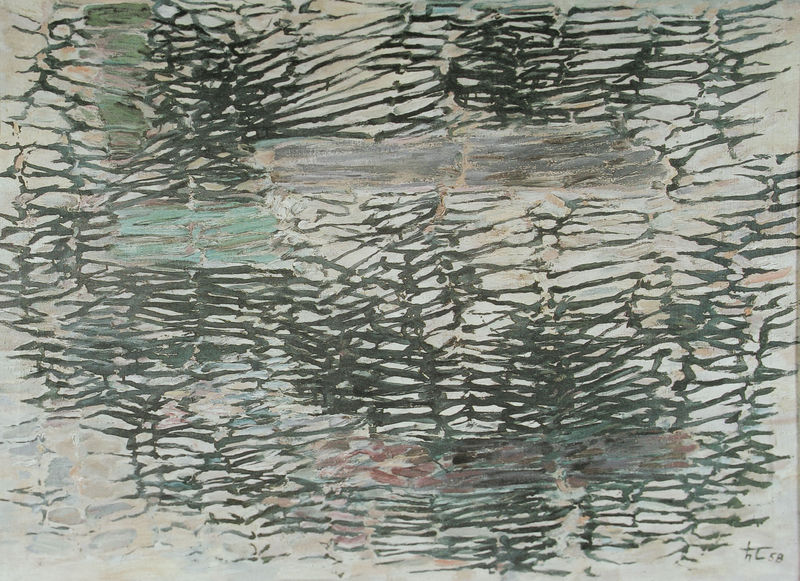
Titel: Tageszeitung
Künstler: Hann Trier
Institution: Renate Trier
Schlagwörter: dunkel, meer, wasser, weiß, grün, impressionismus, see, bewegung, braun, grau, hell, licht, schwarz, türkis, rose, rot, muster, signatur, spiegelung, gitter, wasserspiegelung, rosa, welle, wellen, moderne, abstrakt, flächen, modern, graphik, töne, violett, linien, monet, tiefe, striche, abstraktion, futurismus, ornamental, rinde, struktur, reflektion, lichtreflex, libelle, netz, tief, craquelé, mondrian, abstrakte strukturen, abstraktiojn, gleichmäßig, piet mondrian